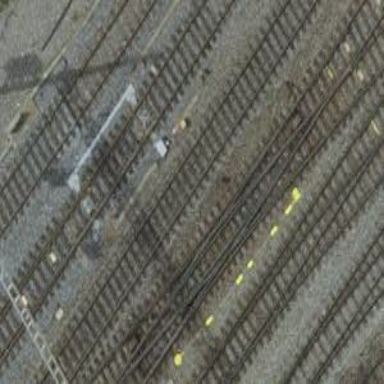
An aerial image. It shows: Electrified rail siding with contact line.